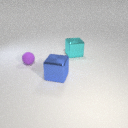
small purple rubber sphere behind large blue metal cube